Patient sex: F
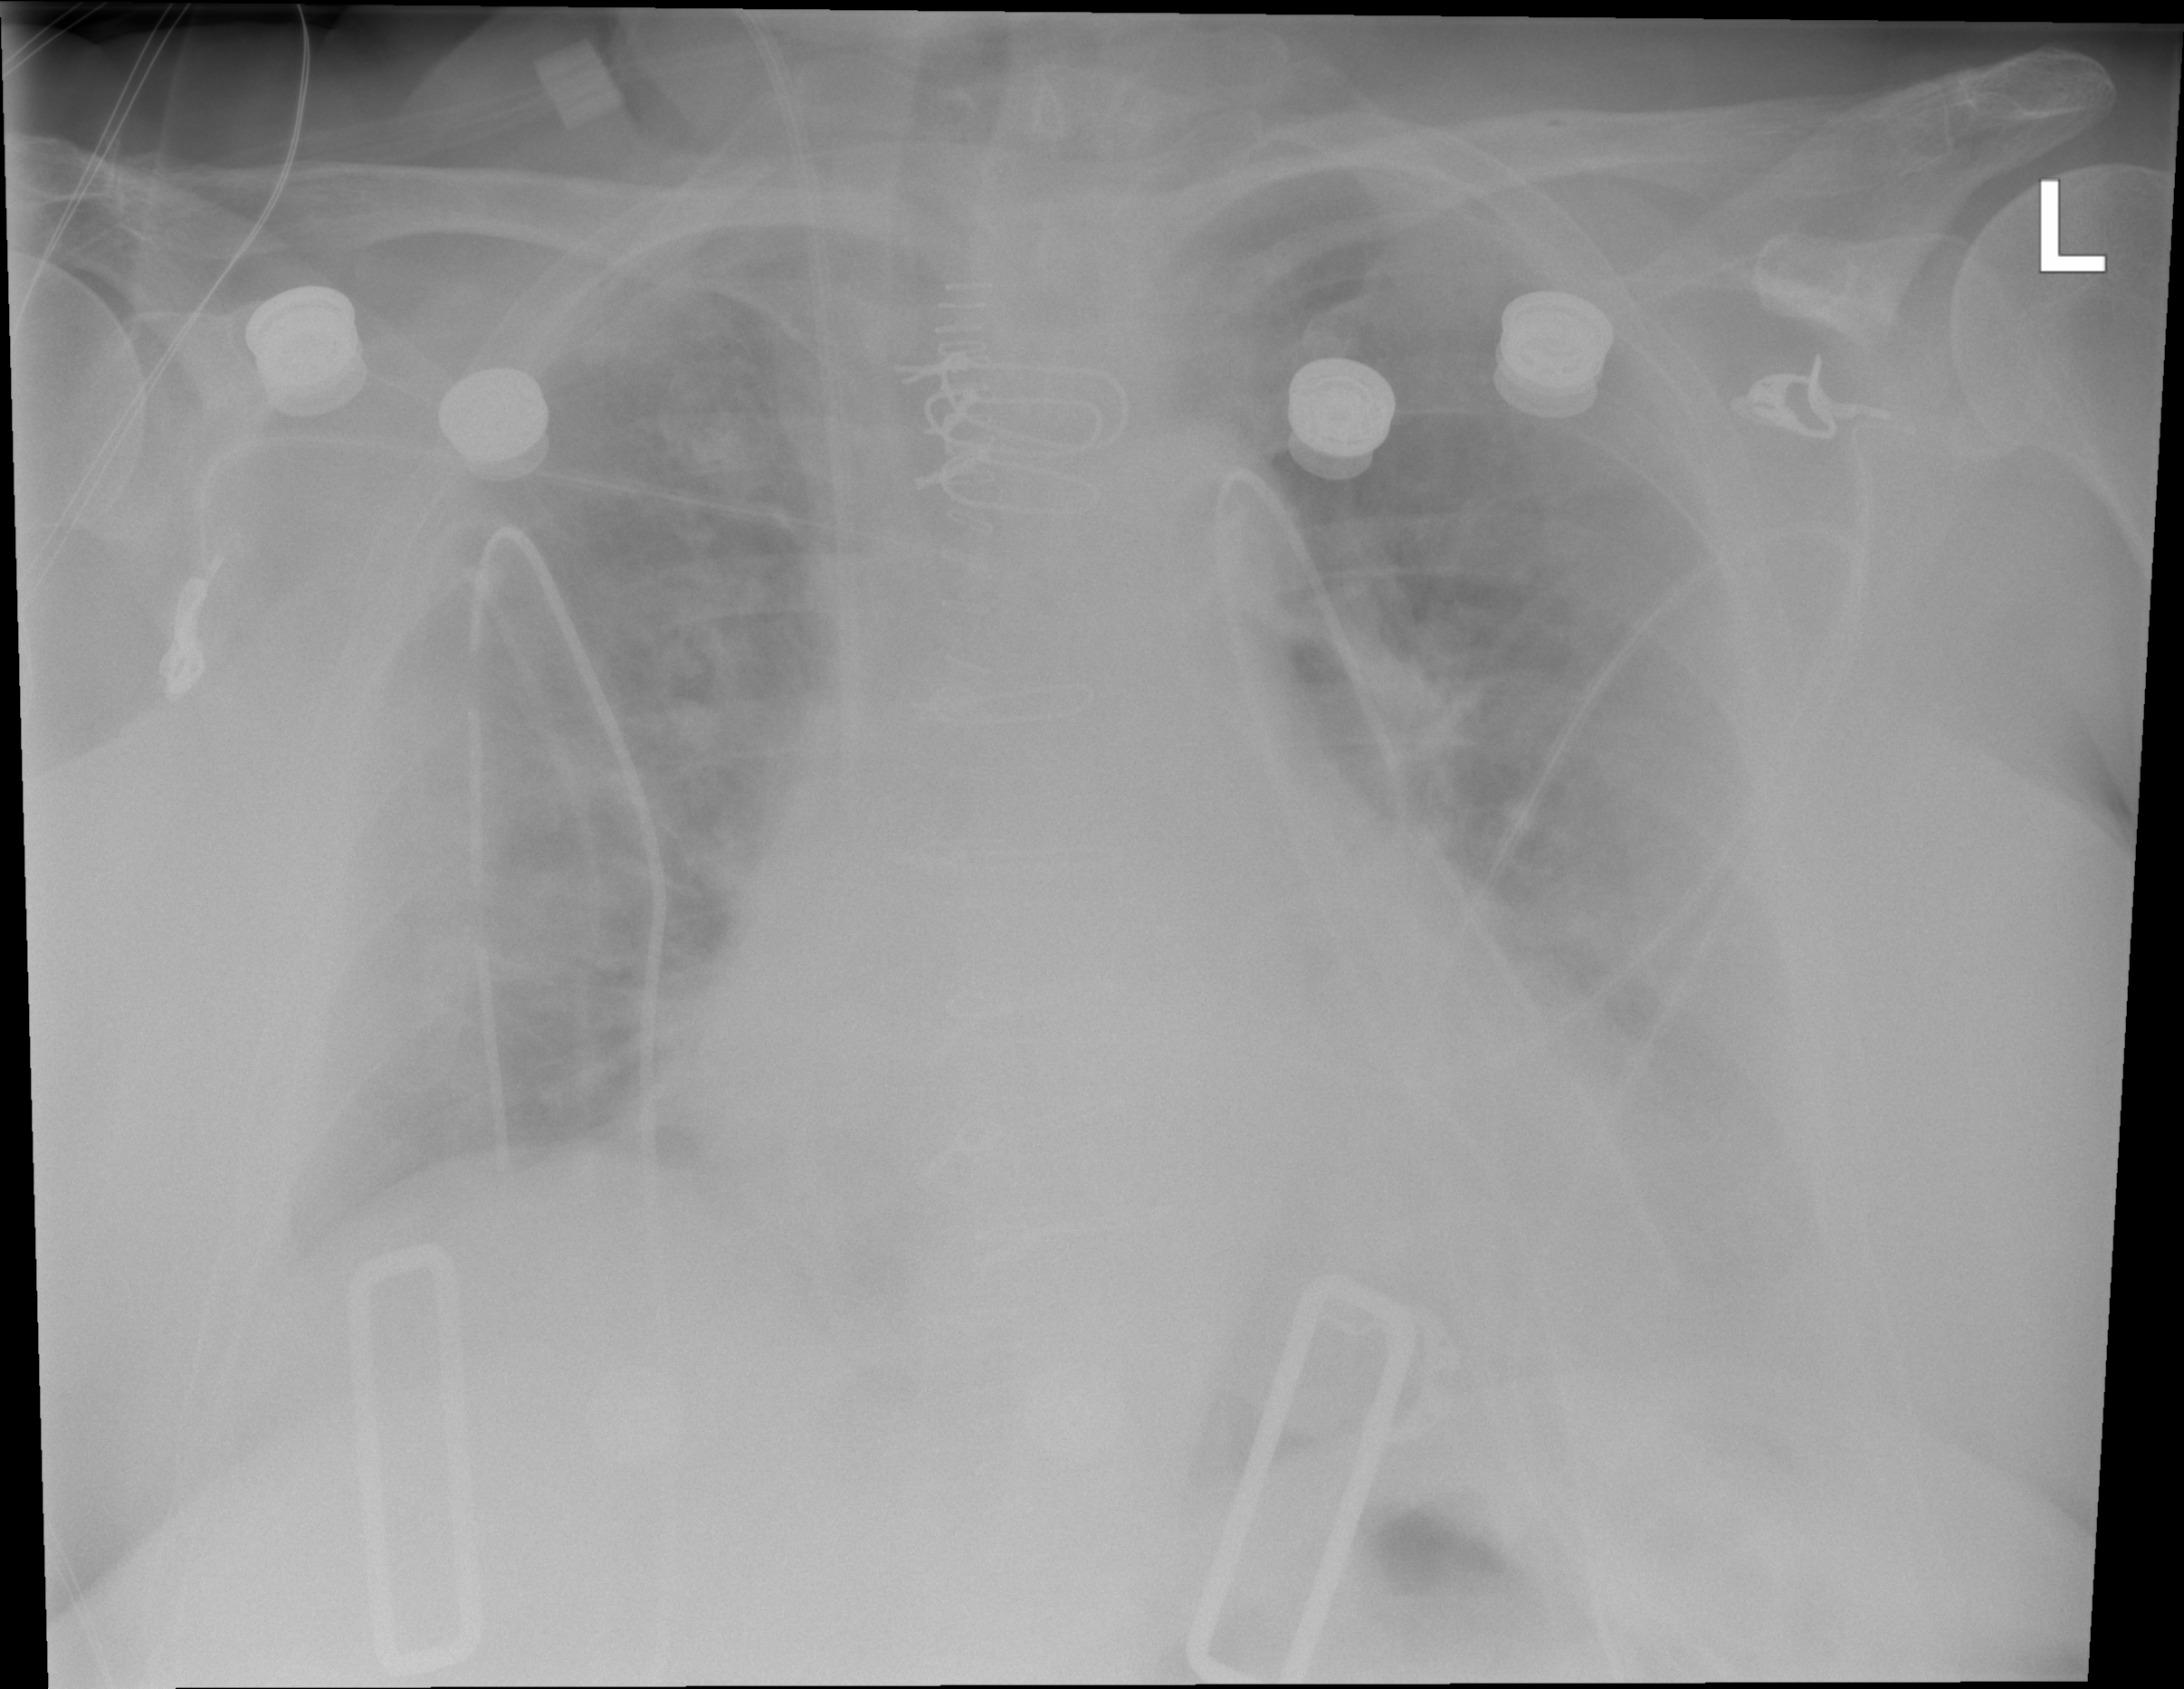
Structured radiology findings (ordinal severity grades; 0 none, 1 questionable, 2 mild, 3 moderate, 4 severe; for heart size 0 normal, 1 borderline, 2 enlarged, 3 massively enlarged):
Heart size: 2
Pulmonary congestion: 2
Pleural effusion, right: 0
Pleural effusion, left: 2
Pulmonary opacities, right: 1
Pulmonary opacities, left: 0
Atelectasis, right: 2
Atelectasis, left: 2